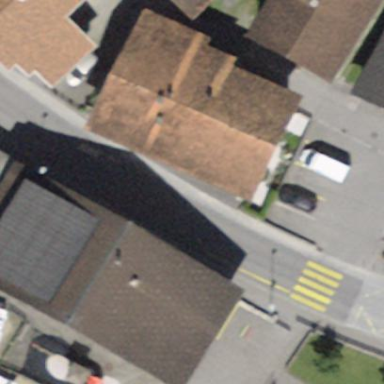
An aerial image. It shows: School building.